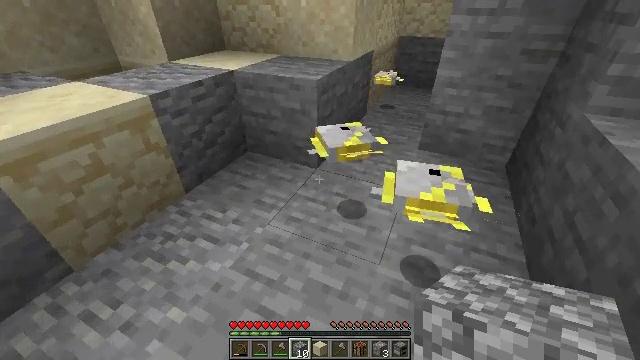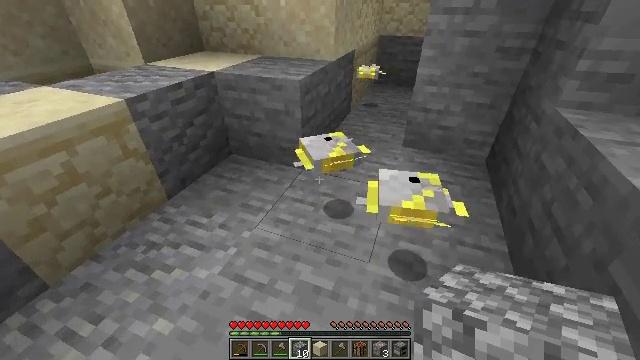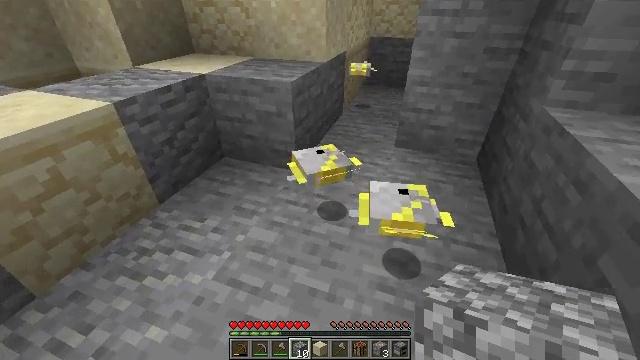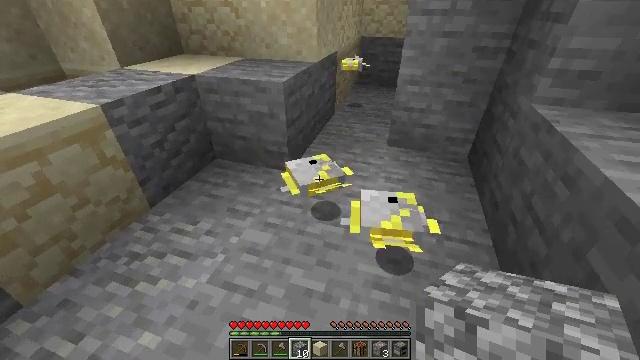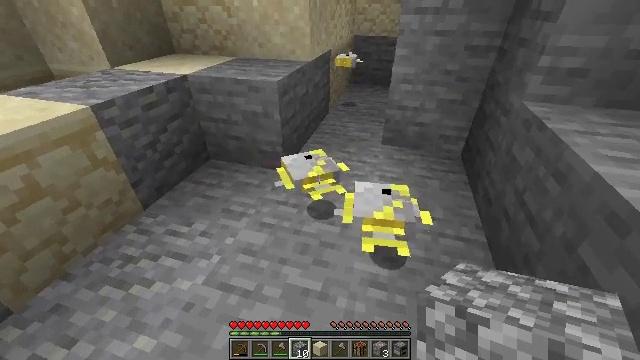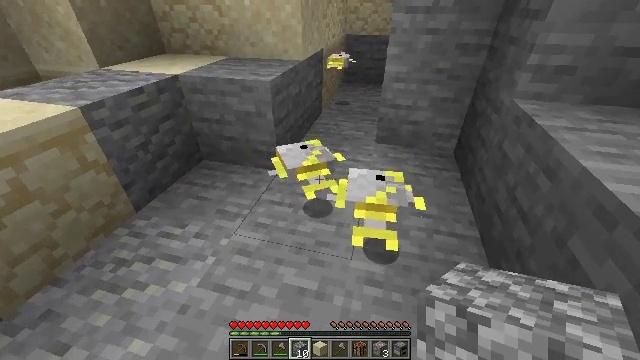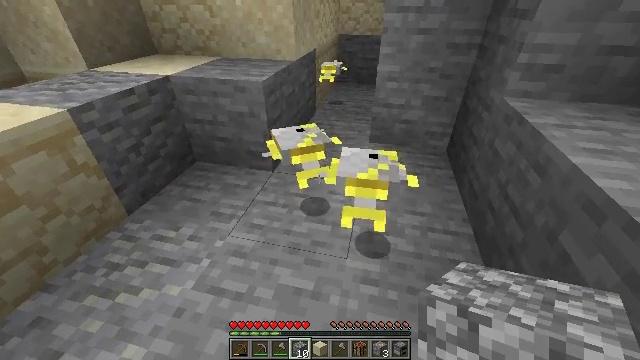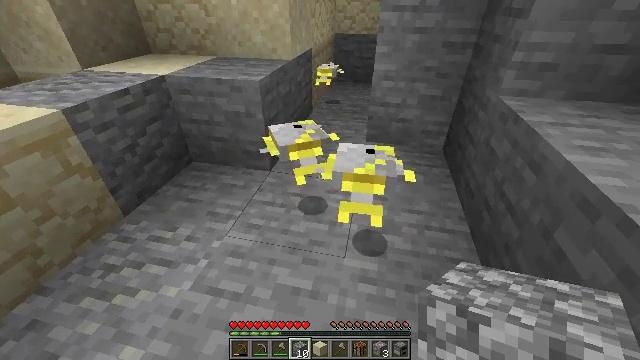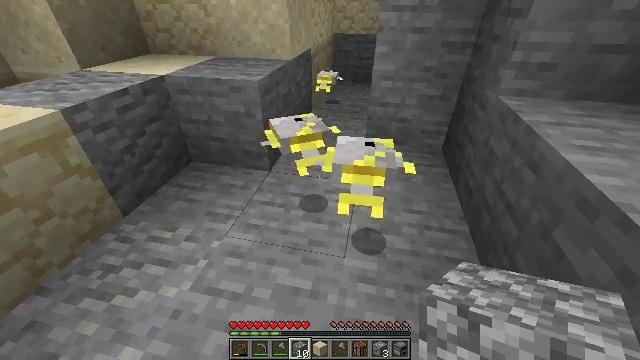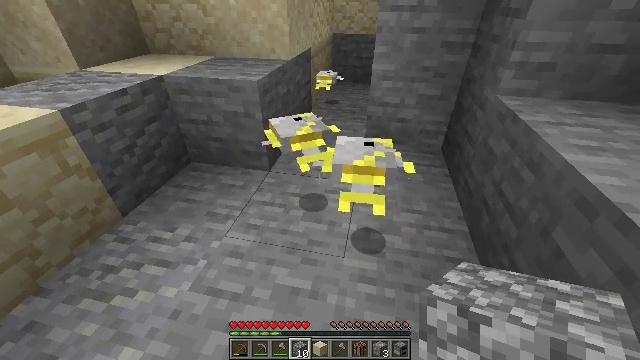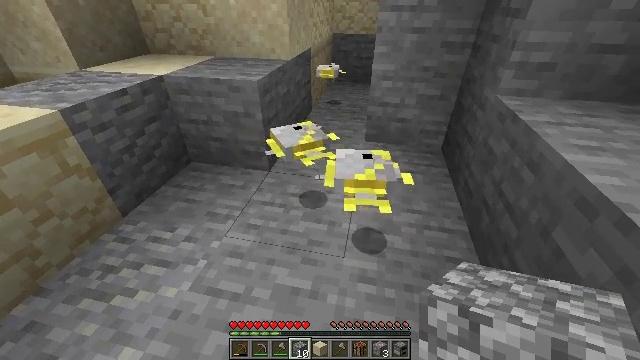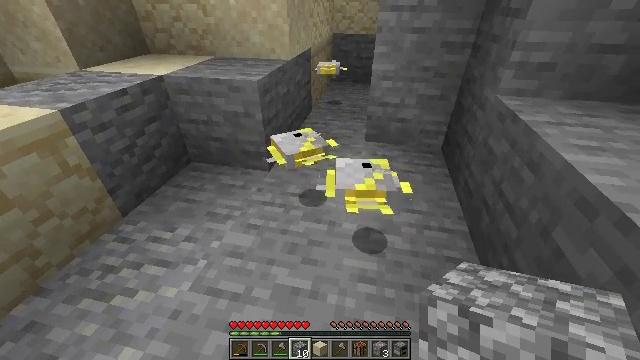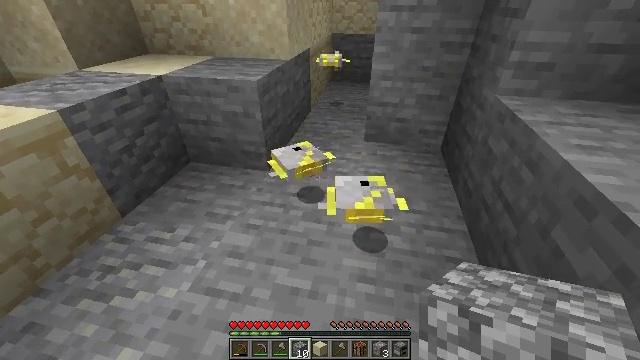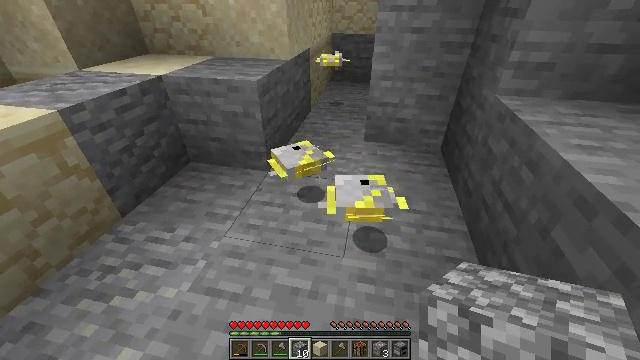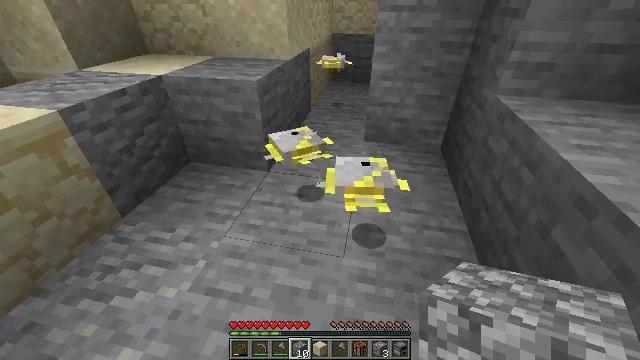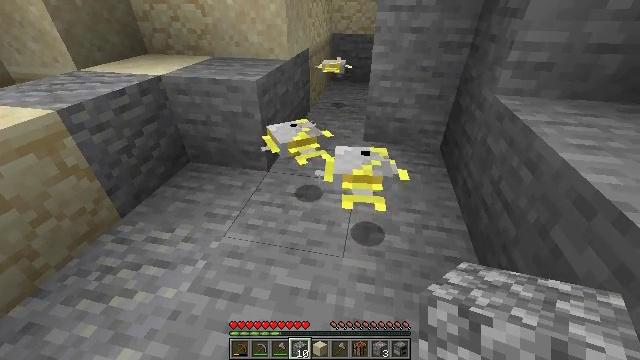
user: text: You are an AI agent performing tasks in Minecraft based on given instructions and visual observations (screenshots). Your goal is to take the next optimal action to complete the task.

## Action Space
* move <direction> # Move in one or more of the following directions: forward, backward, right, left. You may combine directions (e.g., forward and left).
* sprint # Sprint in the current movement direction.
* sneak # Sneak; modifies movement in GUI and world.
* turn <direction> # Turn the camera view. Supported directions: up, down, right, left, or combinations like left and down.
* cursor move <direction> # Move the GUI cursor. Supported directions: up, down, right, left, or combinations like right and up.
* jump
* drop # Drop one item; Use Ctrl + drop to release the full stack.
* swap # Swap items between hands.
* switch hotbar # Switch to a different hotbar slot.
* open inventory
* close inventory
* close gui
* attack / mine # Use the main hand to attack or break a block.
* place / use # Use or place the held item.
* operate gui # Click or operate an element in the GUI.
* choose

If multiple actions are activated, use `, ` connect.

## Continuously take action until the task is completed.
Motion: motion action
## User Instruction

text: Catch and kill the tropical fish.
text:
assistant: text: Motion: turn right
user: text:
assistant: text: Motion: turn right
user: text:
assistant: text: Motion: turn right
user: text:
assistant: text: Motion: turn right
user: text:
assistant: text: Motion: turn right
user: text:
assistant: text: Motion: turn right
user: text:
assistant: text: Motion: no_op
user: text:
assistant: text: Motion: no_op
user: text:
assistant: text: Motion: no_op
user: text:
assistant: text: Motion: no_op
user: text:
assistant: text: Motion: no_op
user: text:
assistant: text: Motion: no_op
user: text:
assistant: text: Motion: no_op
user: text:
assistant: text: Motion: no_op
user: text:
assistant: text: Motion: no_op
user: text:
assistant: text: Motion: turn right
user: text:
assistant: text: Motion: turn right
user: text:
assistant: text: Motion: no_op
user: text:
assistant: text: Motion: no_op
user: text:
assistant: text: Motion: no_op
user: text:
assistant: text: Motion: no_op
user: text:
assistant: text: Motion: no_op
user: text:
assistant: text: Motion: no_op
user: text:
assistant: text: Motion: no_op
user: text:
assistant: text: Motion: no_op
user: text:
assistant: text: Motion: no_op
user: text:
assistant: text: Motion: turn right
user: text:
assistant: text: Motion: turn right
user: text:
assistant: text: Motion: turn right
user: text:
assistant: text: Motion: no_op